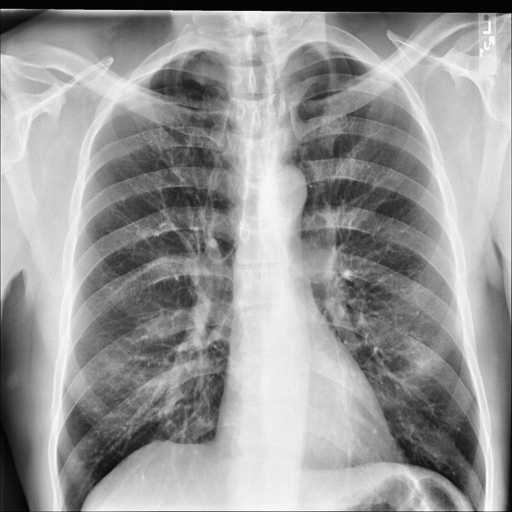
Finding: NORMAL